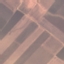
Land use / land cover: AnnualCrop